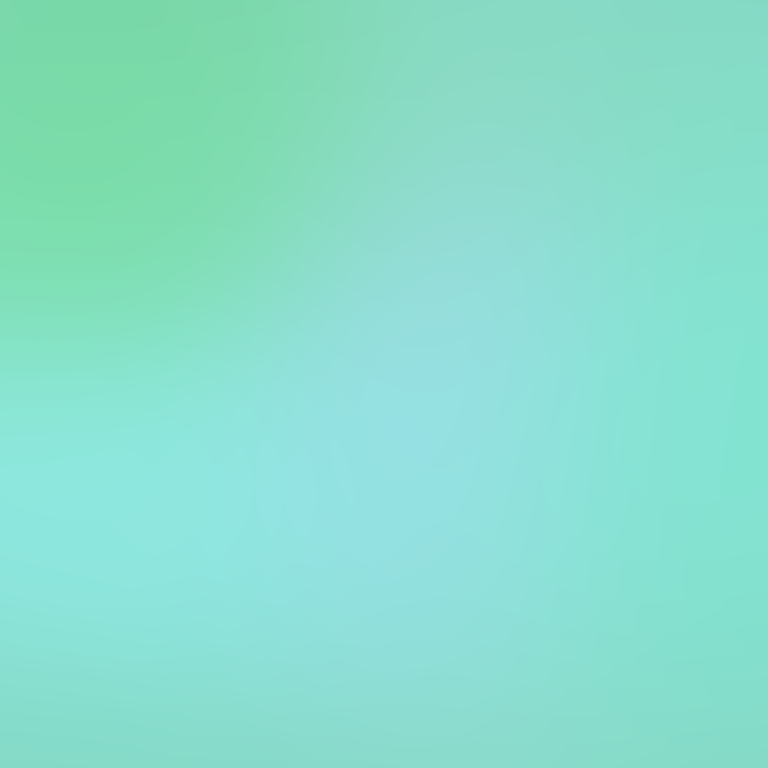
Abstract light effect, smooth gradient from soft green to light blue, calm atmosphere, diffuse light, no room, no furniture, no objects.